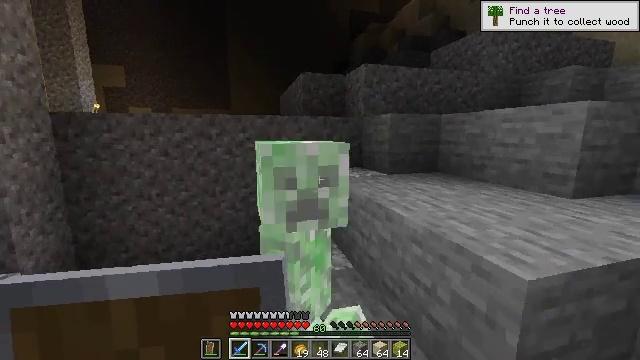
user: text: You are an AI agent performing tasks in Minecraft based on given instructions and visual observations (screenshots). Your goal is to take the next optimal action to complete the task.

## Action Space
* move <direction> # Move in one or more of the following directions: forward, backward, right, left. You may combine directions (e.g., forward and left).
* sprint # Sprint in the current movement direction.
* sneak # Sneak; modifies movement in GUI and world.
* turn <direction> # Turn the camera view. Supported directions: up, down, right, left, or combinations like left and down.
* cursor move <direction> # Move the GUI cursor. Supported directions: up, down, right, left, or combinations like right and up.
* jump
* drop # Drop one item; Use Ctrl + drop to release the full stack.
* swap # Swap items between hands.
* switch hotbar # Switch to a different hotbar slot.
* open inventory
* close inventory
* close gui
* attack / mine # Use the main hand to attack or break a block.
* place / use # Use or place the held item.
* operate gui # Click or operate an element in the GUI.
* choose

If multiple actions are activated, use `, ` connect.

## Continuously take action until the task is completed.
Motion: motion action
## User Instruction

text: Defeat the creeper.
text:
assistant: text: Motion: no_op